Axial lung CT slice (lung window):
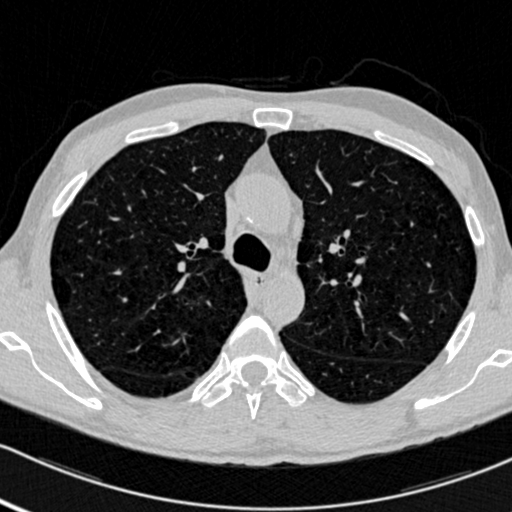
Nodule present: no